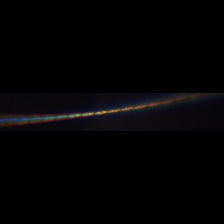
Taxon: Psuedo-nitzschia
Group: Diatoms